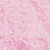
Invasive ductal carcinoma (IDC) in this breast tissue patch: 0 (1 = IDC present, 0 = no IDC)